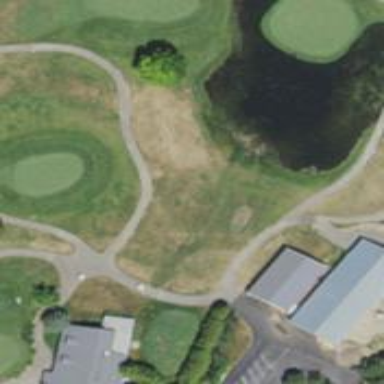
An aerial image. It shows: Path used for both walking and golf.